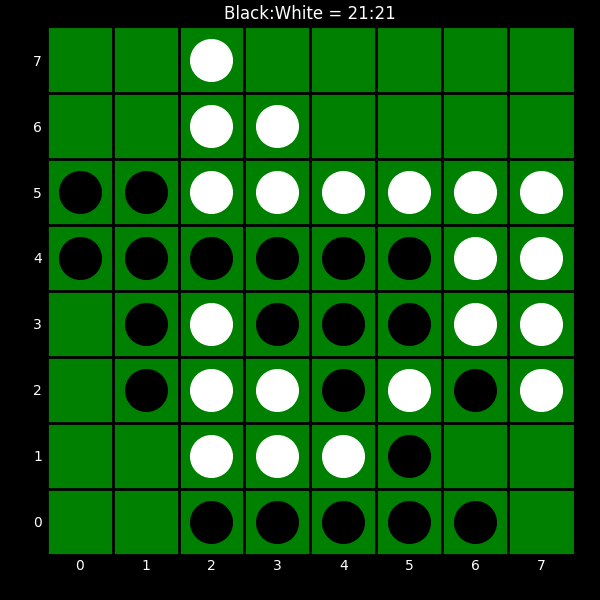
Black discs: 21
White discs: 21